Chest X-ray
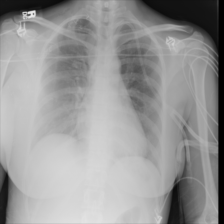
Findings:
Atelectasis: negative
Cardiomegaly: negative
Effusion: negative
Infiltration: negative
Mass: negative
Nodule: negative
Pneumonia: negative
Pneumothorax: negative
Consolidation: negative
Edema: negative
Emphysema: negative
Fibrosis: negative
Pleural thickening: negative
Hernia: negative